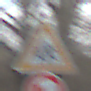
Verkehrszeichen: KinderRechts
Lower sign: UeberholverbotKraftfahrzeuge
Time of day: MorningAfternoon
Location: Outdoor (Nature)
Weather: PartlyCloudy
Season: NotSpecified
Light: Natural